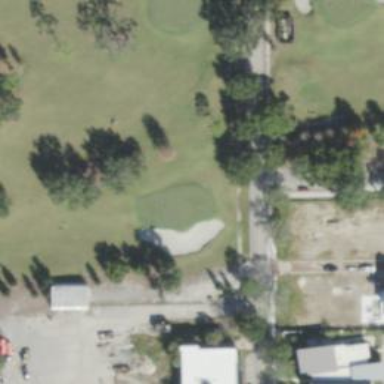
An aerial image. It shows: Path for both road and golf.